Question: I use Buttons inside Linear Layout, Table Row and Table Layout, maybe this has some influence.
The problem is that 'state_pressed' doesn't work properly. When I'm pressing Button A/B/C/D, Android is selecting Button D (it is slightly darker).
You can see on the image, that shadow works properly, but the background is setting always on the wrong button D (bottom right corner).
After clicking any button I change its background programmatically and set backgrounds to red or green. It works properly.
The red button is selecting, because our opponent selects this answer. It's setting programmatically and don't have any influence for my bug.
Here is my layout code
'''
<TableLayout xmlns:android="http://schemas.android.com/apk/res/android"
android:id="@+id/rozgrywka"
android:layout_width="fill_parent"
android:layout_height="fill_parent"
android:layout_below="@+id/icon2"
android:background="#ffffffff"
android:padding="5dp"
android:weightSum="1">
<TableRow
android:layout_width="fill_parent"
android:layout_weight="0.5">
<LinearLayout
android:id="@+id/first"
android:layout_height="fill_parent"
android:layout_weight="1">
<Button
android:id="@+id/buttonA"
android:layout_width="50dp"
android:layout_height="fill_parent"
android:layout_column="1"
android:layout_margin="5dp"
android:layout_weight=".5"
android:background="@drawable/rozgrywkabutton"
android:gravity="center_vertical|center_horizontal"
android:onClick="odpA"
android:text="A"
android:textAlignment="center"
android:textColor="#ff141414"
android:textSize="14dp" />
<Button
android:id="@+id/buttonC"
android:layout_width="50dp"
android:layout_height="fill_parent"
android:layout_column="2"
android:layout_margin="5dp"
android:layout_weight=".5"
android:background="@drawable/rozgrywkabutton"
android:gravity="center_vertical|center_horizontal"
android:onClick="odpC"
android:text="C"
android:textAlignment="center"
android:textColor="#ff141414"
android:textSize="14dp" />
</LinearLayout>
</TableRow>
<TableRow
android:layout_weight="0.5">
<LinearLayout
android:layout_height="fill_parent"
android:layout_alignStart="@id/first"
android:layout_weight="1"
android:id="@+id/second">
<Button
android:id="@+id/buttonB"
android:layout_width="50dp"
android:layout_height="fill_parent"
android:layout_column="2"
android:layout_margin="5dp"
android:layout_weight=".5"
android:background="@drawable/rozgrywkabutton"
android:gravity="center_vertical|center_horizontal"
android:onClick="odpB"
android:text="B"
android:textAlignment="center"
android:textColor="#ff141414"
android:textSize="14dp" />
<Button
android:id="@+id/buttonD"
android:layout_width="50dp"
android:layout_height="fill_parent"
android:layout_column="1"
android:layout_margin="5dp"
android:layout_weight=".5"
android:background="@drawable/rozgrywkabutton"
android:gravity="center_vertical|center_horizontal"
android:onClick="odpD"
android:text="D"
android:textAlignment="center"
android:textColor="#ff141414"
android:textSize="14dp" />
</LinearLayout>
</TableRow>
</TableLayout>
'''
drawable rozgrywkabutton.xml
'''
<?xml version="1.0" encoding="utf-8"?>
<selector xmlns:android="http://schemas.android.com/apk/res/android" >
<item android:state_pressed="true" >
<shape android:shape="rectangle" >
<corners android:radius="5dp" />
<stroke android:width="1dip" android:color="#c7c7c7" />
<gradient android:angle="-90" android:startColor="#d3ced3" android:endColor="#b6b2b6" />
</shape>
</item>
<item android:state_focused="true">
<shape android:shape="rectangle" >
<corners android:radius="5dp" />
<stroke android:width="1dip" android:color="#5e7974" />
<solid android:color="#58857e"/>
</shape>
</item>
<item >
<shape android:shape="rectangle" >
<corners android:radius="5dp" />
<stroke android:width="1dip" android:color="#c7c7c7" />
<gradient android:angle="-90" android:startColor="#e4e4e4" android:endColor="#cbc7cb" />
</shape>
</item>
</selector>
'''

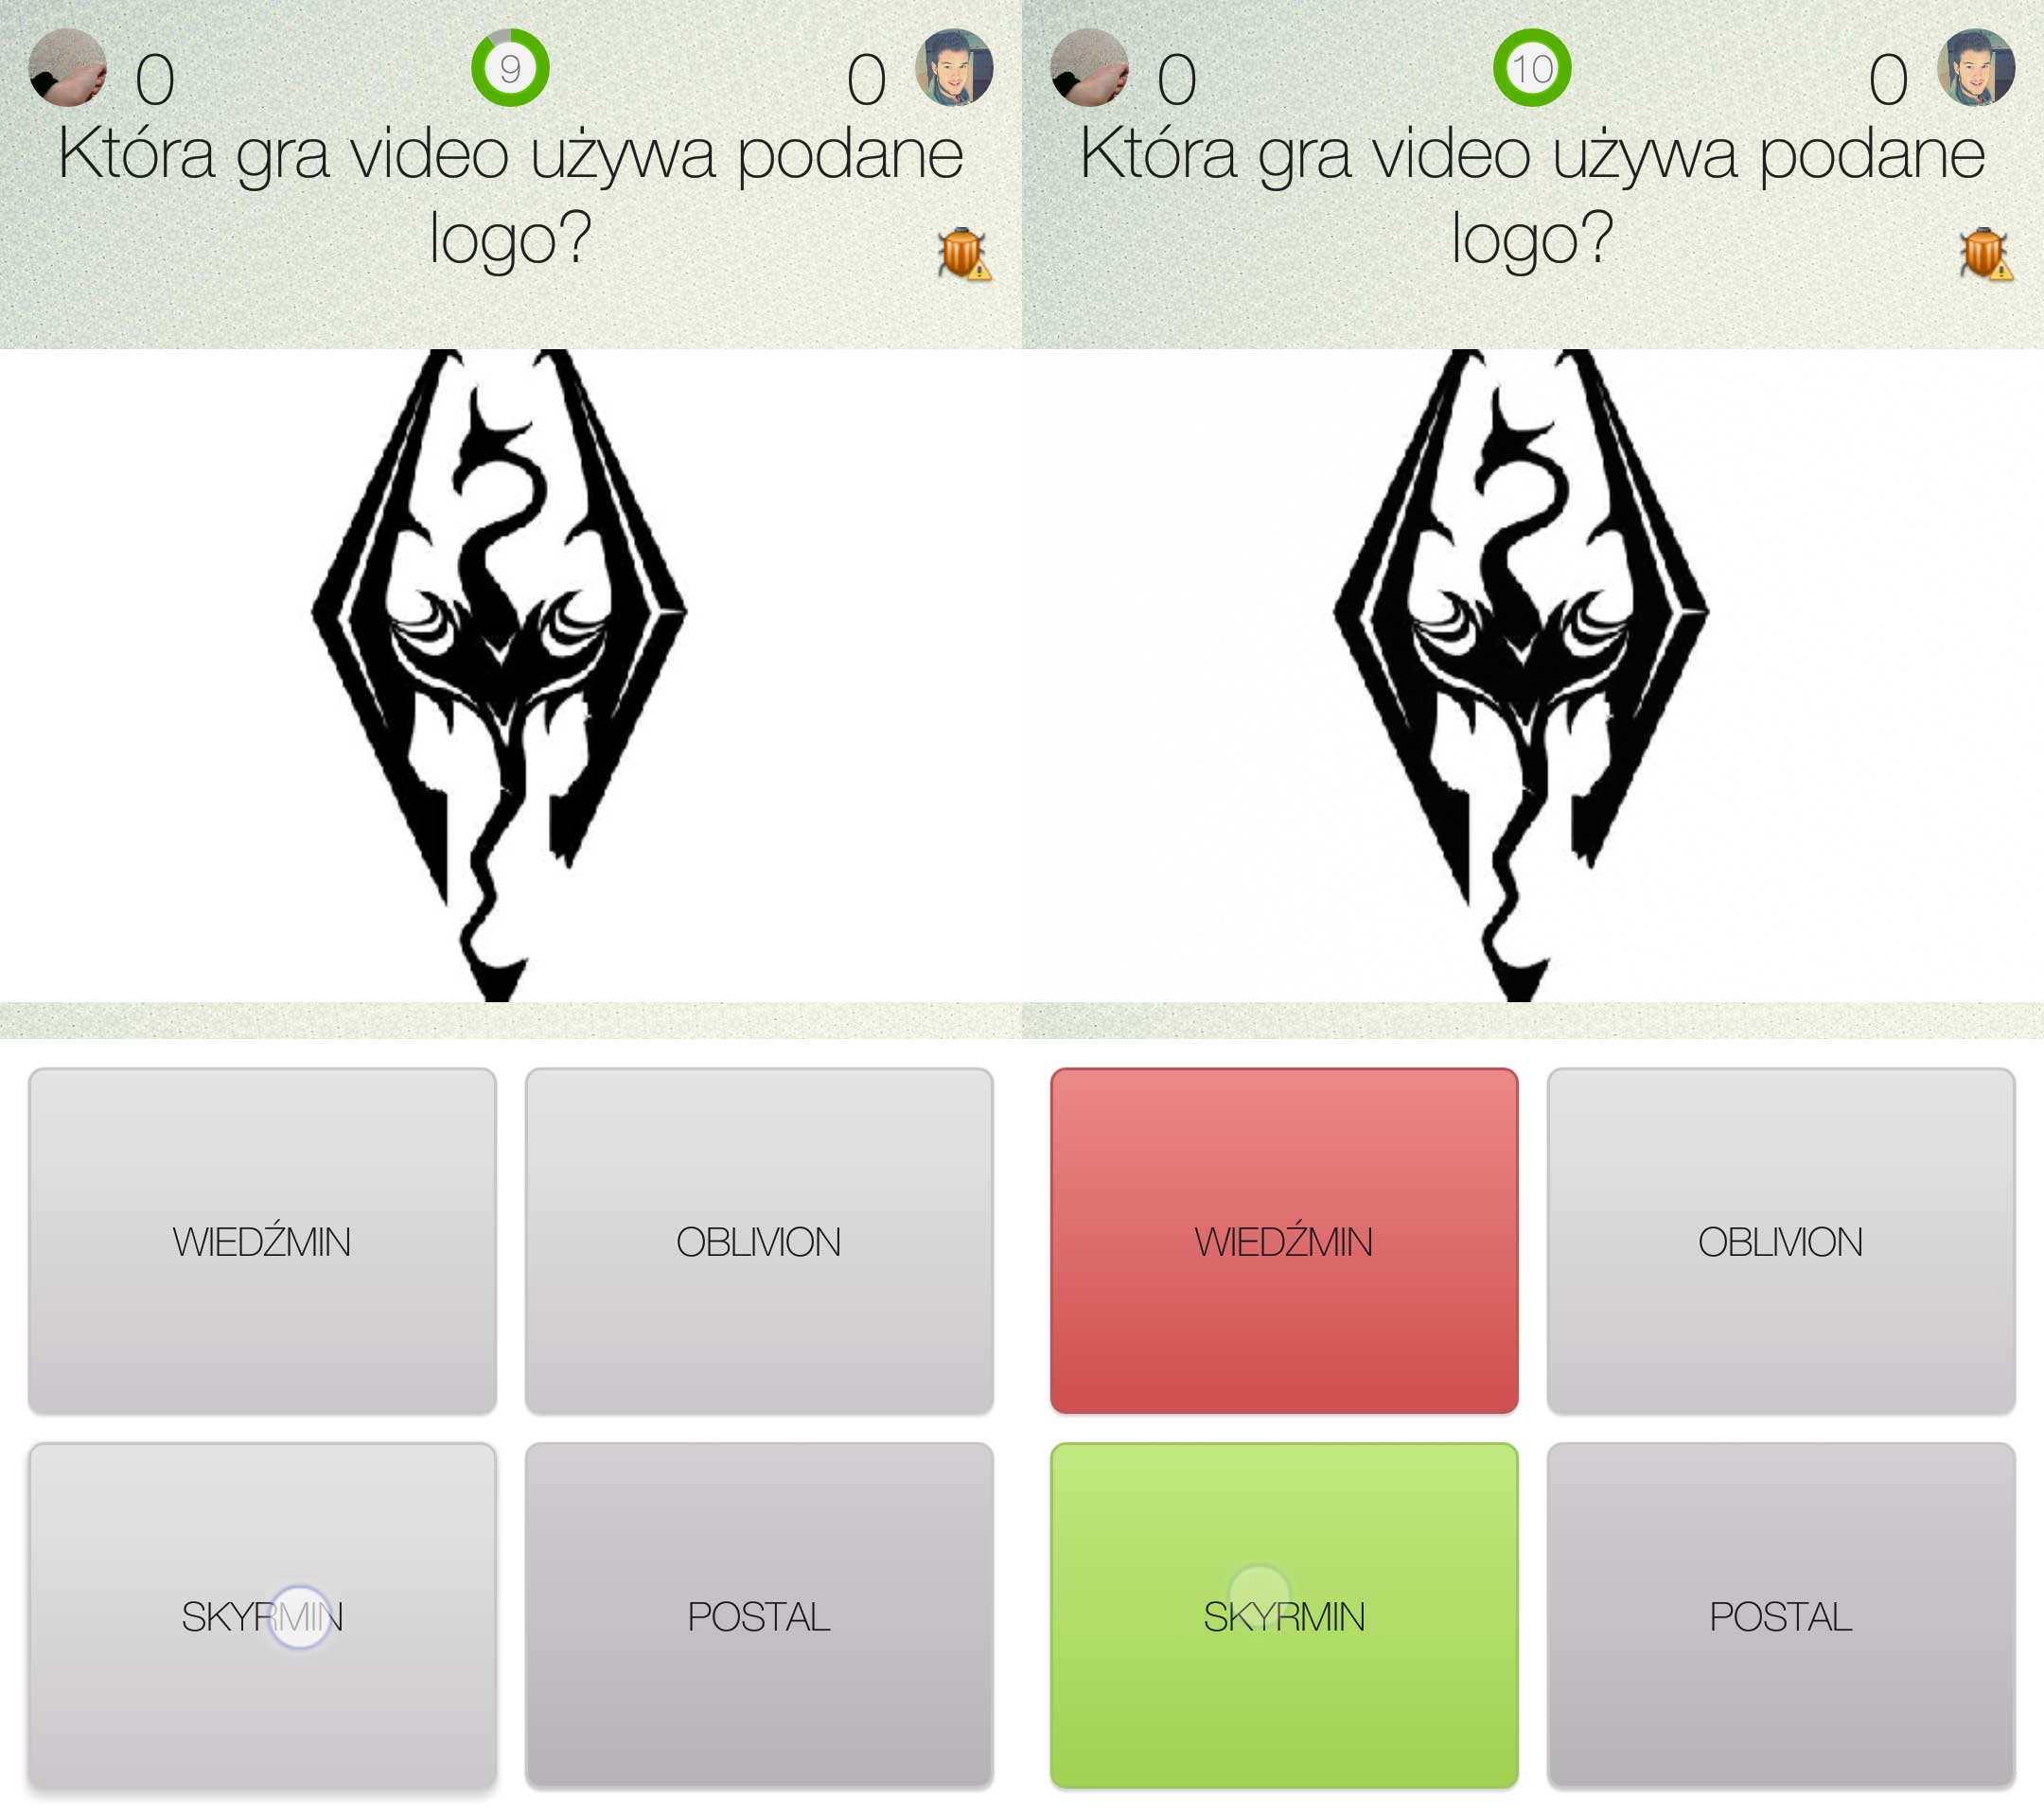
Answer: I was using static function to make button default.
'''
public static void setBacground(Button buttonA, Drawable draw) {
int sdk = android.os.Build.VERSION.SDK_INT;
if(sdk < android.os.Build.VERSION_CODES.JELLY_BEAN) {
buttonA.setBackgroundDrawable( draw);
} else {
buttonA.setBackground( draw);
}
}
'''
and in my function which make my button look default
'''
Drawable defualt = getResources().getDrawable(R.drawable.rozgrywkabutton);
Global.setBacground(ButtonA, defualt);
Global.setBacground(ButtonB, defualt);
Global.setBacground(ButtonC, defualt);
Global.setBacground(ButtonD, defualt);
'''
when i change this to
'''
Global.setBacground(ButtonA, getResources().getDrawable(R.drawable.rozgrywkabutton));
Global.setBacground(ButtonB, getResources().getDrawable(R.drawable.rozgrywkabutton));
Global.setBacground(ButtonC, getResources().getDrawable(R.drawable.rozgrywkabutton));
Global.setBacground(ButtonD, getResources().getDrawable(R.drawable.rozgrywkabutton));
'''
everything start work properly. Thanks for your time.